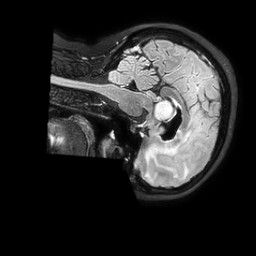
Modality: FLAIR
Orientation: sagittal
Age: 66
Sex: female
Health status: ill
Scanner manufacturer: philips
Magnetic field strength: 3 T
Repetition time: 4.8 s
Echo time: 0.34 s